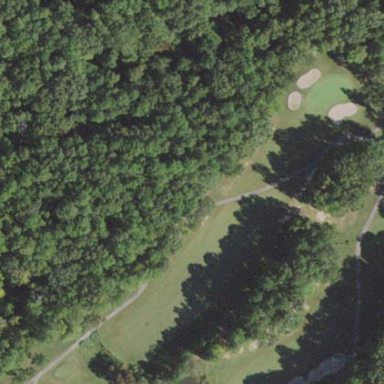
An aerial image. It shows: Area with grass used as rough in golf course.